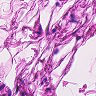
Metastatic tissue present: no